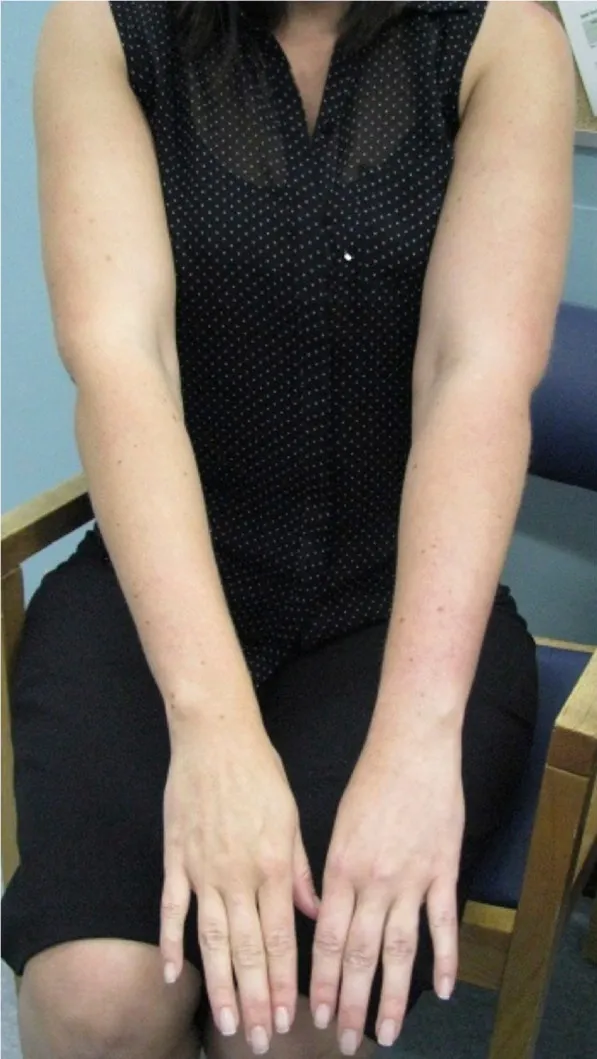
Subtle arm swelling and discoloration associated with subclavian thrombosis.
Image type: medical_photograph (skin_photograph)